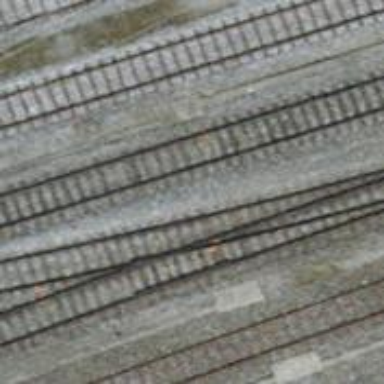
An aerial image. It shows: Single-track railway with electrified contact lines.